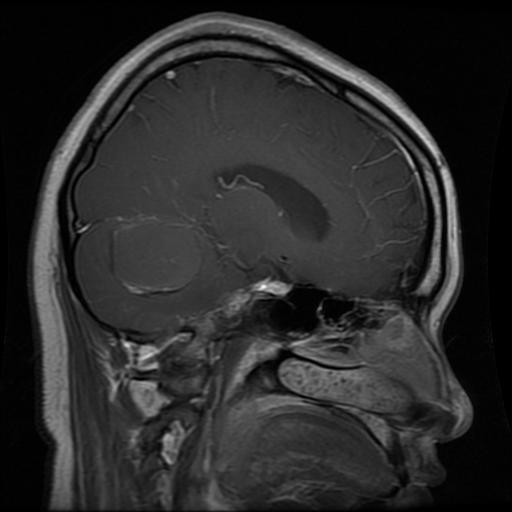
Label: glioma